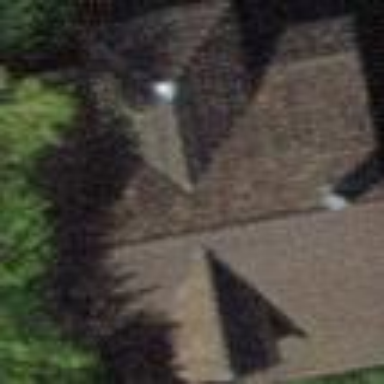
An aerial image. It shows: Gabled building with roof made of roof tiles.